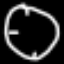
Label: clock